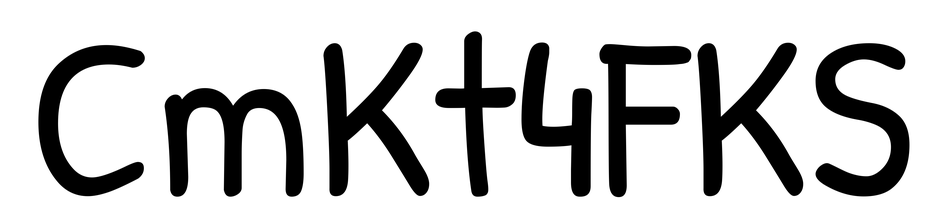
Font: PatrickHand-Regular